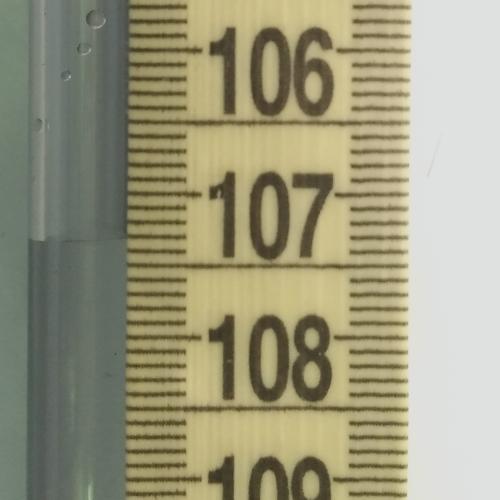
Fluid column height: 107.3 cm